Question: I'm trying to get the results from a Cursor and put them in into an Object that I created. In Eclipse, it appears the cursor is returning a single row (which is what I want) but when I try to access it, I get an error. Here's the code to fetch a single row:
'''
public Object fetchIssue(long IssueNumber, int type){
//Get query cursor.
Cursor cursor = mDB.query(true, ISSUES_TABLE, ISSUES_COLUMN_ARRAY, COL_ISSUE_ID + "=" + IssueNumber, null, null, null, null, null);
int iCount = cursor.getCount();
if(cursor == null)
return null;
Object objOut = null;
if(type == QUERY_TYPE_STRING_ARRAY){
//Create Array to hold Issue Information.
String[] IssueInfo = new String[3];
IssueInfo[0] = String.valueOf(IssueNumber);
IssueInfo[1] = cursor.getString(cursor.getColumnIndexOrThrow(COL_DATE_RECEIVED));
IssueInfo[2] = cursor.getString(cursor.getColumnIndexOrThrow(COL_ISSUE_SUMMARY));
IssueInfo[3] = cursor.getString(cursor.getColumnIndexOrThrow(COL_ISSUE_STATUS));
IssueInfo[4] = cursor.getString(cursor.getColumnIndexOrThrow(COL_ISSUE_SUB_STATUS));
IssueInfo[5] = cursor.getString(cursor.getColumnIndexOrThrow(COL_ISSUE_DESCRIPTION));
objOut = IssueInfo;
}
else{
//Create IssueInfo object.
IssueInfo IssueInfo = new IssueInfo(
IssueNumber, "12/12/2000",
//cursor.getString(cursor.getColumnIndexOrThrow(COL_DATE_RECEIVED)),
cursor.getString(cursor.getColumnIndexOrThrow(COL_ISSUE_SUMMARY)),
cursor.getString(cursor.getColumnIndexOrThrow(COL_ISSUE_STATUS)),
cursor.getString(cursor.getColumnIndexOrThrow(COL_ISSUE_SUB_STATUS)),
cursor.getString(cursor.getColumnIndexOrThrow(COL_ISSUE_DESCRIPTION)));
objOut = IssueInfo;
}
//Close cursor.
cursor.close();
//Return IssueInfo.
return objOut;
}
'''
iCount returns 1 and if I put the cursor variable in the "variables" window, I can see all the columns:

and at the top of the class, the table column variables are set to the same name:
'''
public static final String ISSUES_TABLE = "Issues";
public static final String COL_ISSUE_ID = "_id";
public static final String COL_DATE_RECEIVED = "DateReceived";
public static final String COL_ISSUE_STATUS = "IssueStatus";
public static final String COL_ISSUE_SUB_STATUS = "IssueSubStatus";
public static final String COL_ISSUE_SUMMARY = "IssueSummary";
public static final String COL_ISSUE_DESCRIPTION = "IssueDescription";
private static final String[] ISSUES_COLUMN_ARRAY = new String[]{
COL_ISSUE_ID, COL_DATE_RECEIVED, COL_ISSUE_SUMMARY,
COL_ISSUE_STATUS, COL_ISSUE_SUB_STATUS, COL_ISSUE_DESCRIPTION};
'''
The error is occuring on this line:
'''
//Create IssueInfo object.
IssueInfo IssueInfo = new IssueInfo(
IssueNumber, "12/12/2000",
//cursor.getString(cursor.getColumnIndexOrThrow(COL_DATE_RECEIVED)),
cursor.getString(cursor.getColumnIndexOrThrow(COL_ISSUE_SUMMARY)),
cursor.getString(cursor.getColumnIndexOrThrow(COL_ISSUE_STATUS)),
cursor.getString(cursor.getColumnIndexOrThrow(COL_ISSUE_SUB_STATUS)),
cursor.getString(cursor.getColumnIndexOrThrow(COL_ISSUE_DESCRIPTION)));
'''
or any of those lines (as you can see, I commented out the Date Received and put a normal string value in there, which it takes).
Here's the error:
'''
03-13 09:06:42.370: E/AndroidRuntime(2324): FATAL EXCEPTION: AsyncTask #2
03-13 09:06:42.370: E/AndroidRuntime(2324): java.lang.RuntimeException: An error occured while executing doInBackground()
03-13 09:06:42.370: E/AndroidRuntime(2324): at android.os.AsyncTask$3.done(AsyncTask.java:278)
03-13 09:06:42.370: E/AndroidRuntime(2324): at java.util.concurrent.FutureTask$Sync.innerSetException(FutureTask.java:273)
03-13 09:06:42.370: E/AndroidRuntime(2324): at java.util.concurrent.FutureTask.setException(FutureTask.java:124)
03-13 09:06:42.370: E/AndroidRuntime(2324): at java.util.concurrent.FutureTask$Sync.innerRun(FutureTask.java:307)
03-13 09:06:42.370: E/AndroidRuntime(2324): at java.util.concurrent.FutureTask.run(FutureTask.java:137)
03-13 09:06:42.370: E/AndroidRuntime(2324): at java.util.concurrent.ThreadPoolExecutor.runWorker(ThreadPoolExecutor.java:1076)
03-13 09:06:42.370: E/AndroidRuntime(2324): at java.util.concurrent.ThreadPoolExecutor$Worker.run(ThreadPoolExecutor.java:569)
03-13 09:06:42.370: E/AndroidRuntime(2324): at java.lang.Thread.run(Thread.java:856)
03-13 09:06:42.370: E/AndroidRuntime(2324): Caused by: android.database.CursorIndexOutOfBoundsException: Index -1 requested, with a size of 1
03-13 09:06:42.370: E/AndroidRuntime(2324): at android.database.AbstractCursor.checkPosition(AbstractCursor.java:400)
03-13 09:06:42.370: E/AndroidRuntime(2324): at android.database.AbstractWindowedCursor.checkPosition(AbstractWindowedCursor.java:136)
03-13 09:06:42.370: E/AndroidRuntime(2324): at android.database.AbstractWindowedCursor.getString(AbstractWindowedCursor.java:50)
03-13 09:06:42.370: E/AndroidRuntime(2324): at com.adacel.dashboard.DBAdapter.fetchIssue(DBAdapter.java:215)
03-13 09:06:42.370: E/AndroidRuntime(2324): at com.adacel.dashboard.IssueInfoCreator.fetchIssue(IssueInfoCreator.java:42)
03-13 09:06:42.370: E/AndroidRuntime(2324): at com.adacel.dashboard.ViewIssue.LoadIssueDetails(ViewIssue.java:73)
03-13 09:06:42.370: E/AndroidRuntime(2324): at com.adacel.dashboard.ViewIssue.access$0(ViewIssue.java:70)
03-13 09:06:42.370: E/AndroidRuntime(2324): at com.adacel.dashboard.ViewIssue$GetIssueDetailsTask.doInBackground(ViewIssue.java:96)
03-13 09:06:42.370: E/AndroidRuntime(2324): at com.adacel.dashboard.ViewIssue$GetIssueDetailsTask.doInBackground(ViewIssue.java:1)
03-13 09:06:42.370: E/AndroidRuntime(2324): at android.os.AsyncTask$2.call(AsyncTask.java:264)
03-13 09:06:42.370: E/AndroidRuntime(2324): at java.util.concurrent.FutureTask$Sync.innerRun(FutureTask.java:305)
03-13 09:06:42.370: E/AndroidRuntime(2324): ... 4 more
'''
Any help is greatly appreciated!
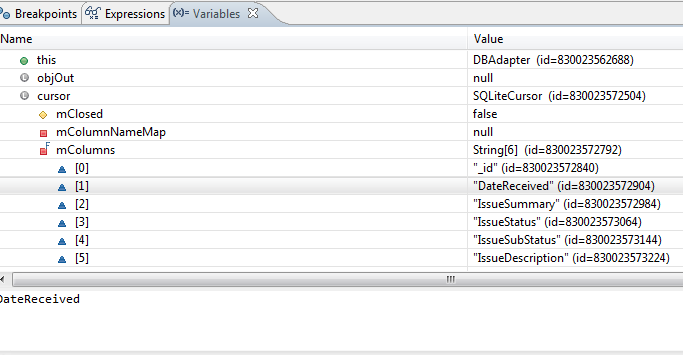
Answer: Always move the Cursor to an element, after you query it:
'''
if(cursor == null)
return null;
if(!cursor.moveToFirst()) //this will move the cursor to the first element
return null;
'''
if you expect multiple rows a better way to do it is:
'''
if(cursor != null) {
cursor.move(-1);
while(cursor.moveToNext()) {
//do stuff
}
}
'''